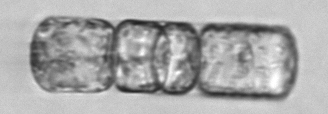
Label: Lauderia_annulata